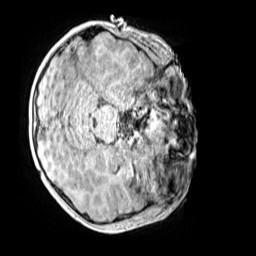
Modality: MP2RAGE
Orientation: axial
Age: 9
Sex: male
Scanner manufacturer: siemens
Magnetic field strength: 3 T
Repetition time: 4 s
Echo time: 0.00299 s